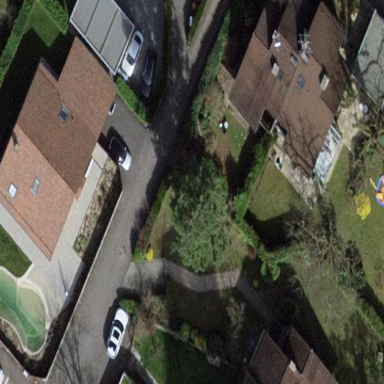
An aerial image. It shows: Garden enclosed by fence.